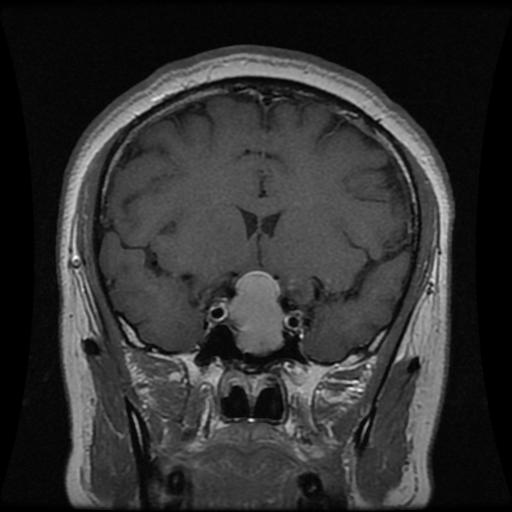
Label: pituitary